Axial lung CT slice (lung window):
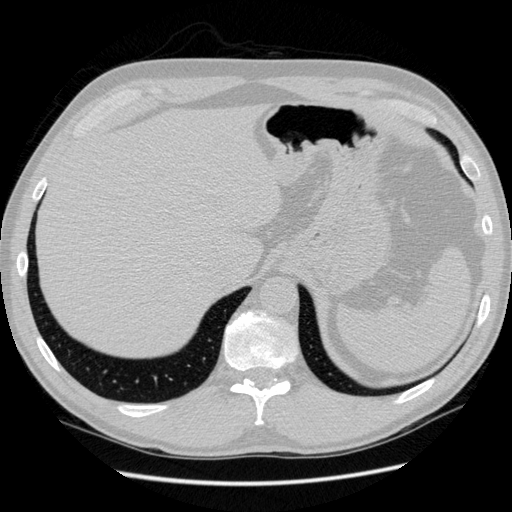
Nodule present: no